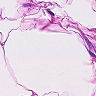
Metastatic tissue present: no